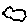
Label: cloud